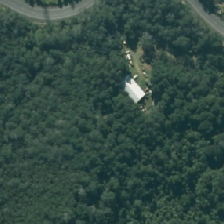
Land cover: broadleaved_indigenous_hardwood